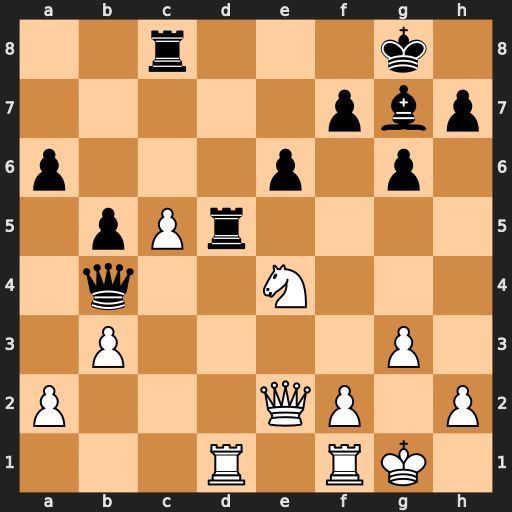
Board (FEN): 2r3k1/5pbp/p3p1p1/1pPr4/1q2N3/1P4P1/P3QP1P/3R1RK1
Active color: w
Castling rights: -
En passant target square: -
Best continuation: Rxd5 exd5 Qg4 Rxc5 Nf6+ Bxf6 Qxb4